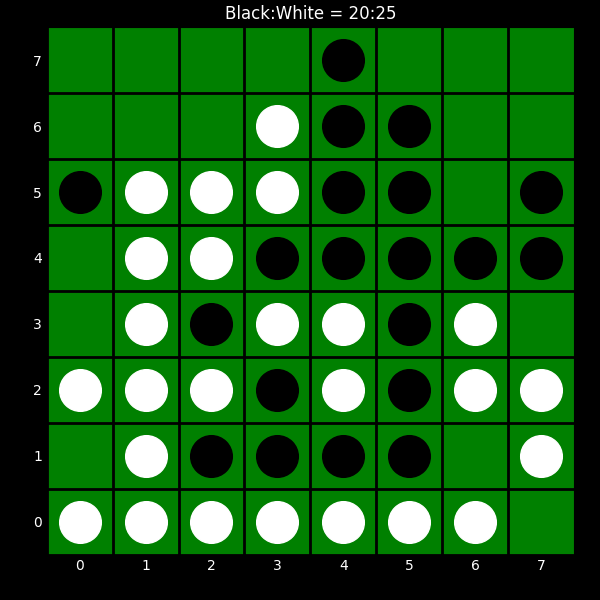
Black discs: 20
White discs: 25